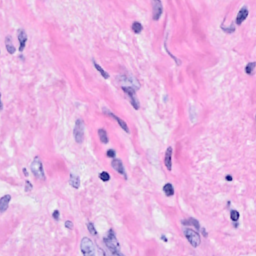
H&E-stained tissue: Breast